Question: I have been trying to achieve this semi-transparent button, but I always failed on making that. I have referred many like <URL>. But still no luck. I tried with 'android:color="#66FF0000"' too, but it doesn't make it semi-transparent. Below is my code.
'''
<Button
android:id="@+id/button1"
android:layout_width="wrap_content"
android:layout_height="wrap_content"
android:clickable="true"
android:text="select"
android:onClick="selectClick"
android:color="#80000000"
/>
'''
I want this type of rectangular button with semi transparent so that blue color of button should be visible and green color of the activity should also be visible. Can someone please suggest me?
Or if the blue color is not possible to be made visible, at least I want it to look like to give a user feel that there is a button and the green color should be visible.

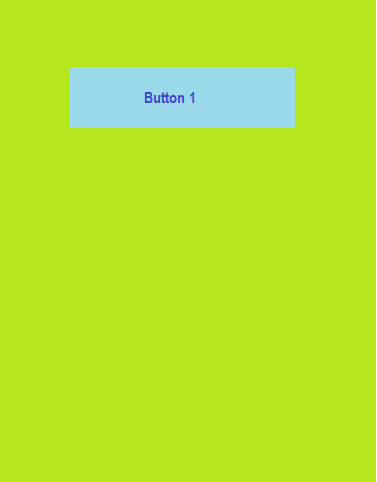
Answer: Use
android:background="#80000000"
instead of
android:color="#80000000"